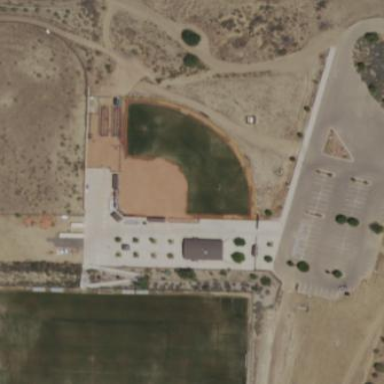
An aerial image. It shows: Baseball pitch enclosed by fence.